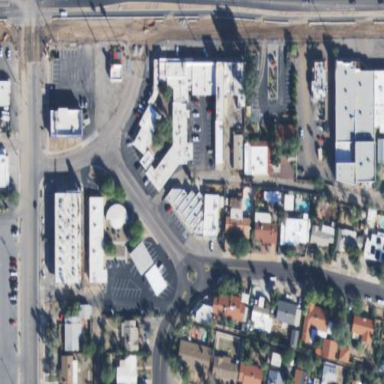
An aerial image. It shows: Commercial building.